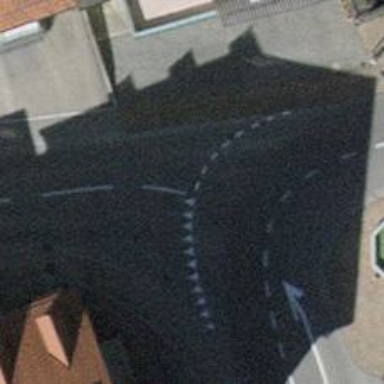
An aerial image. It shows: Road with "give way" sign.